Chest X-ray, PA view. Patient: 68 years old, sex M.
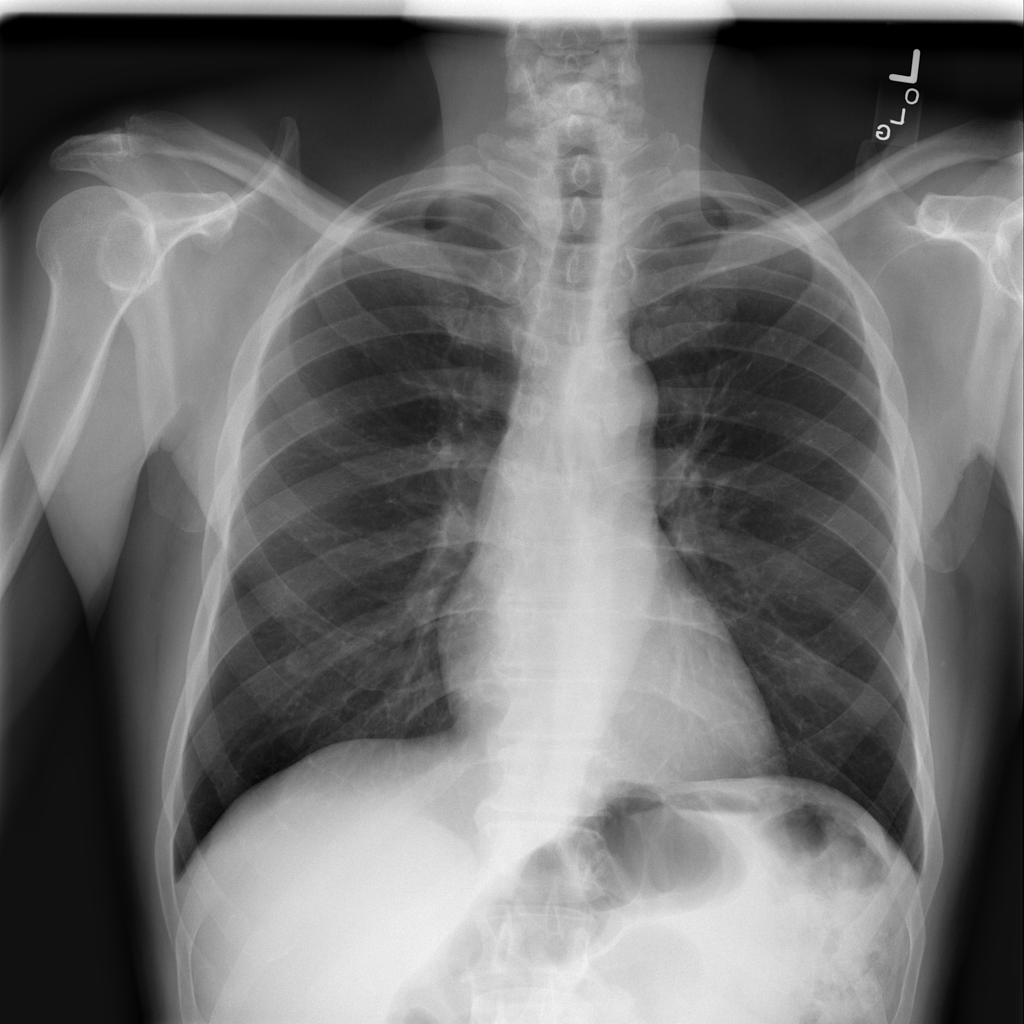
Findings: No Finding